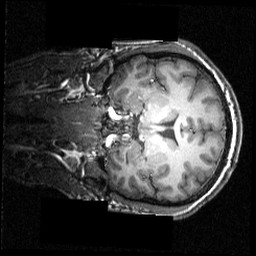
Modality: T1w
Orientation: coronal
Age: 23
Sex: male
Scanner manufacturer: siemens
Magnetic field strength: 3.951 T
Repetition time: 1.5 s
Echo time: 0.00335 s